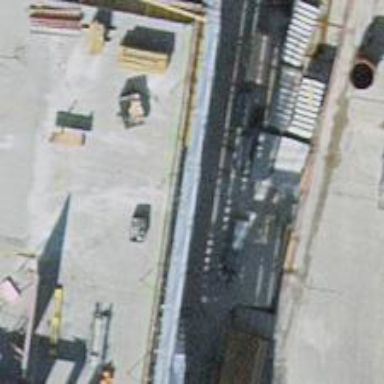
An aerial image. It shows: Footway tunnel passing through building.